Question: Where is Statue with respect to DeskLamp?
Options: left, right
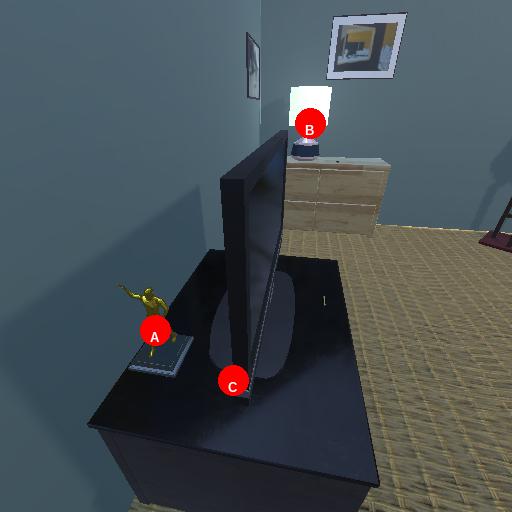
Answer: left